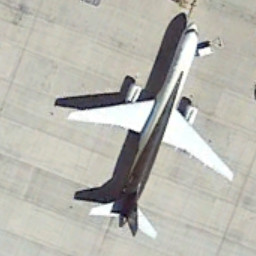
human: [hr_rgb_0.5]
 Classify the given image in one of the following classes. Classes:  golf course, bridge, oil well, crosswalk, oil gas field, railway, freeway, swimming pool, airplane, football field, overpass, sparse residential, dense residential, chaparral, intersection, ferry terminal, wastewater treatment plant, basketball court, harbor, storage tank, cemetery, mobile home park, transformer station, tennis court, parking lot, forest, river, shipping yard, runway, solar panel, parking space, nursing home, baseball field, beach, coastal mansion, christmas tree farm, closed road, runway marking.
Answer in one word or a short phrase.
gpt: airplane